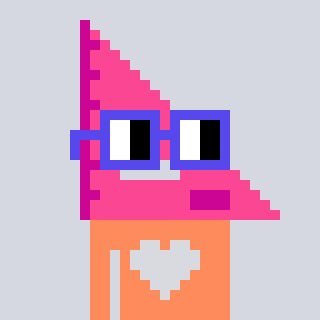
a pixel art character with square blue glasses, a squadron ruler-shaped head and a peachy-colored body on a cool background